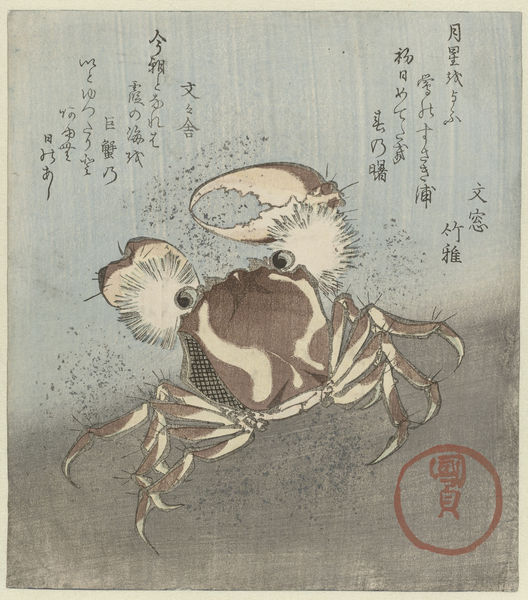
Titel: Crab on the beach
Künstler: Utagawa Kunisada (I)
Standort: Amsterdam
Institution: Rijksmuseum
Schlagwörter: blau, meer, wasser, sand, braun, weiss, zeichen, zeichnung, rot, beige, alt, augen, leinen, tot, auge, haare, beine, japan, schrift, welle, papier, grafik, graphik, füsse, japanisch, schriftzeichen, tusche, wasserfarben, hummer, krabbe, schere, scheren, zangen, linie, asien, druck, gefahr, asiatisch, stempel, pinsel, chinesisch, china, gedicht, sternzeichen, krebs, osten, zeichung, vertikal, meeresboden, asia, fernost, chinesich, blu, krabbeln, naturalistismus